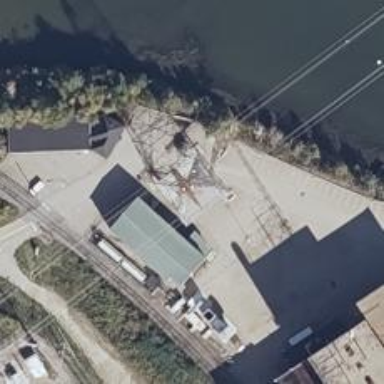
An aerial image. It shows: Lattice structure tower used for power distribution.